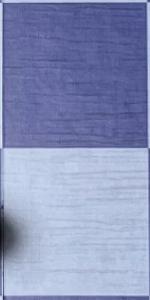
Label: Empty